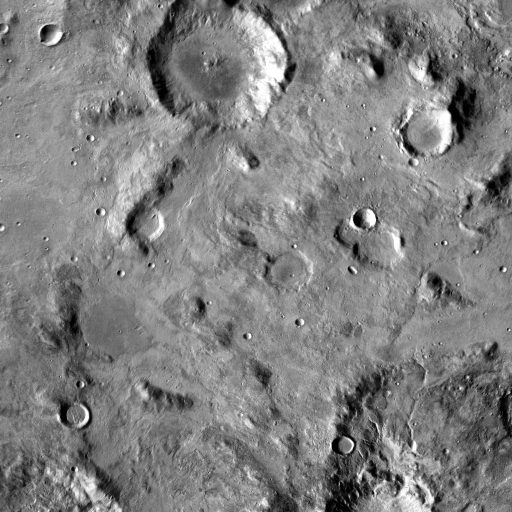
Crater classes present: Background, Other, Buried